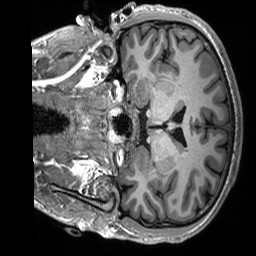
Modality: T1w
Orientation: coronal
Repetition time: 8 s
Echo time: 0.066 s